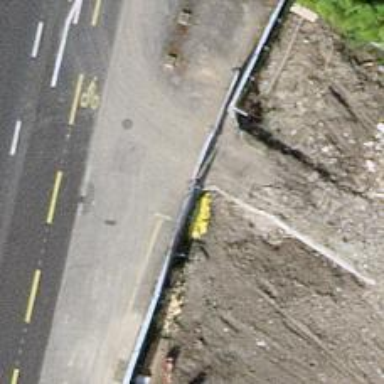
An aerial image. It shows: Wall barrier.